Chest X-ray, PA view. Patient: 53 years old, sex M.
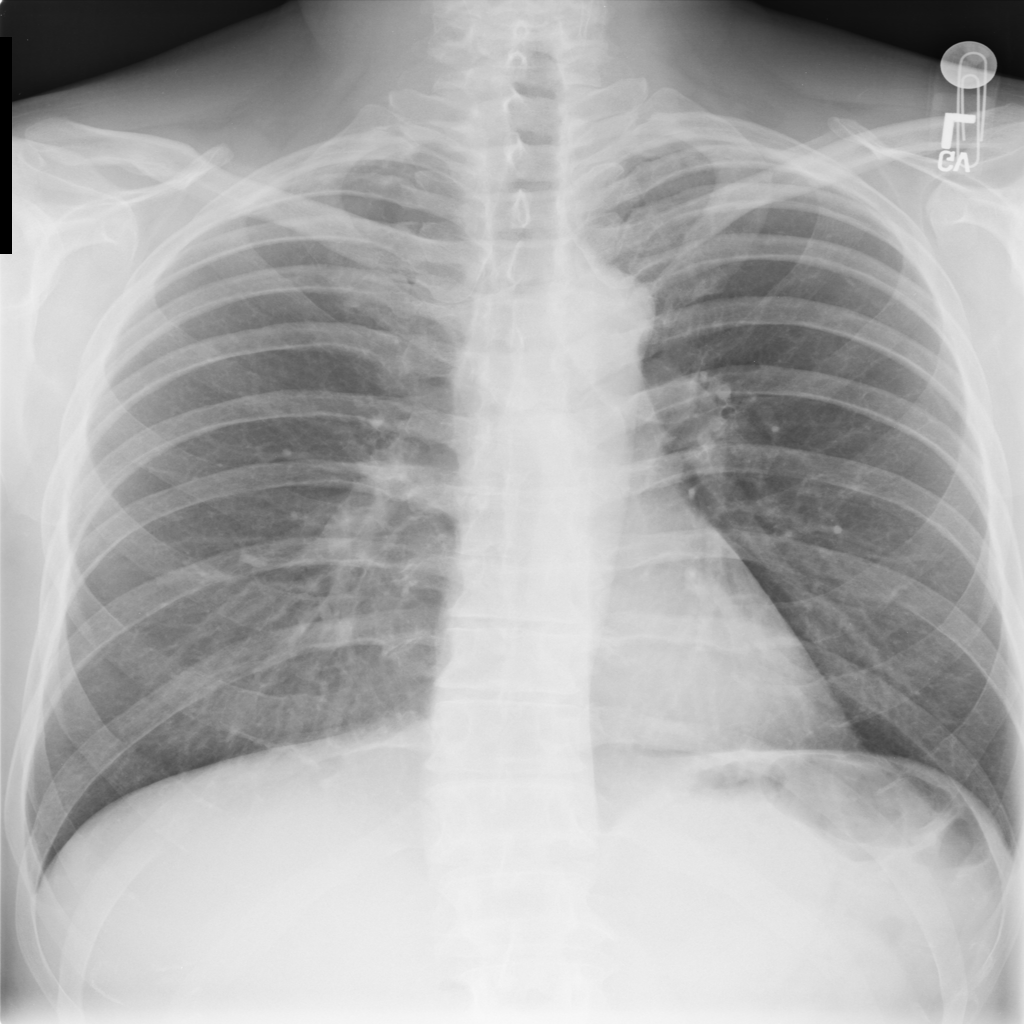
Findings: No Finding